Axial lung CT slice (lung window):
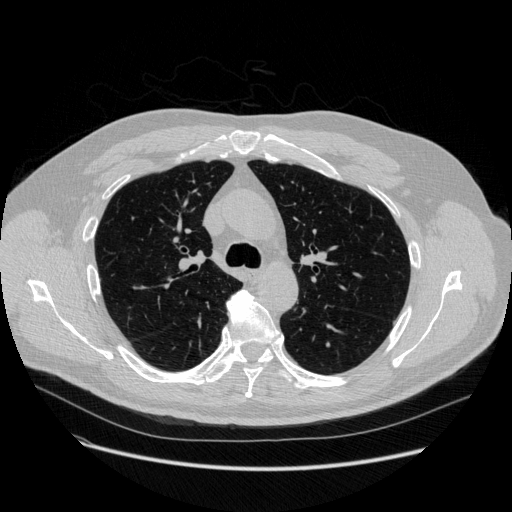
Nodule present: no